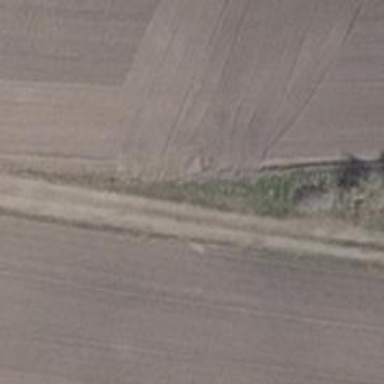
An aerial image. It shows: Track road with grade4 tracktype.